Aerial crown-view tile of a tropical tree (Barro Colorado Island, Panama), acquired 20240611:
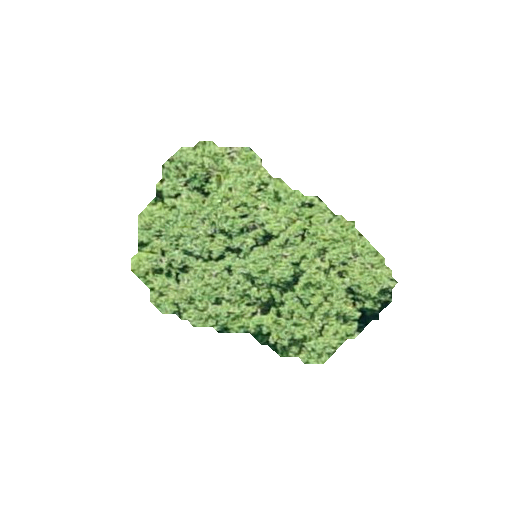
Species: Hieronyma alchorneoides
GBIF accepted scientific name: Hieronyma alchorneoides
Crown area: 58.109 m²